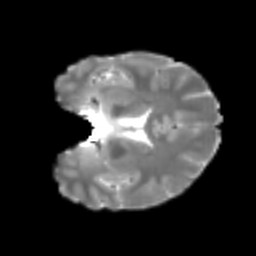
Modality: T2w
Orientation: coronal
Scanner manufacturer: siemens
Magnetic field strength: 3 T
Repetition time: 4 s
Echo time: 0.0594 s